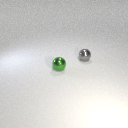
small green metal sphere in front of small gray metal sphere